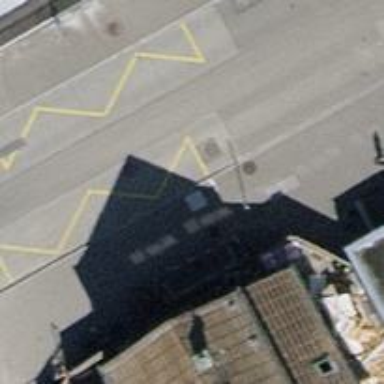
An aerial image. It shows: Platform for public transport with shelter.